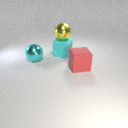
large cyan rubber cube to the left of large red rubber cube